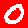
Digit: 0